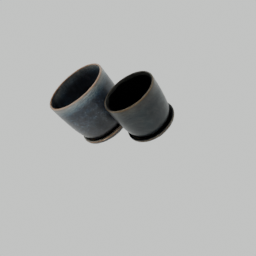
Label: decoration